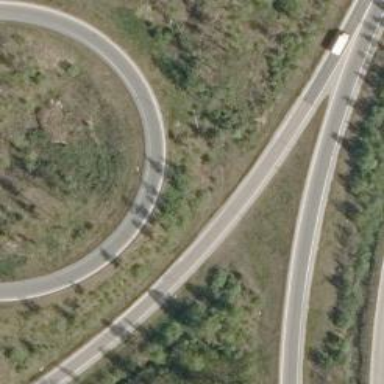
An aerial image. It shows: Asphalt motorway link.